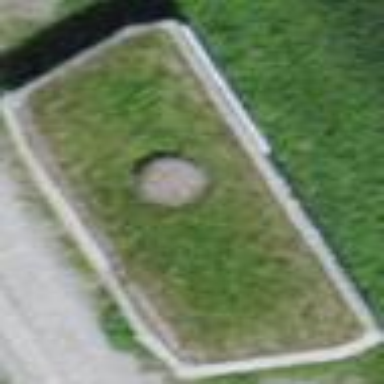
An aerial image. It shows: Military bunker.